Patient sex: F
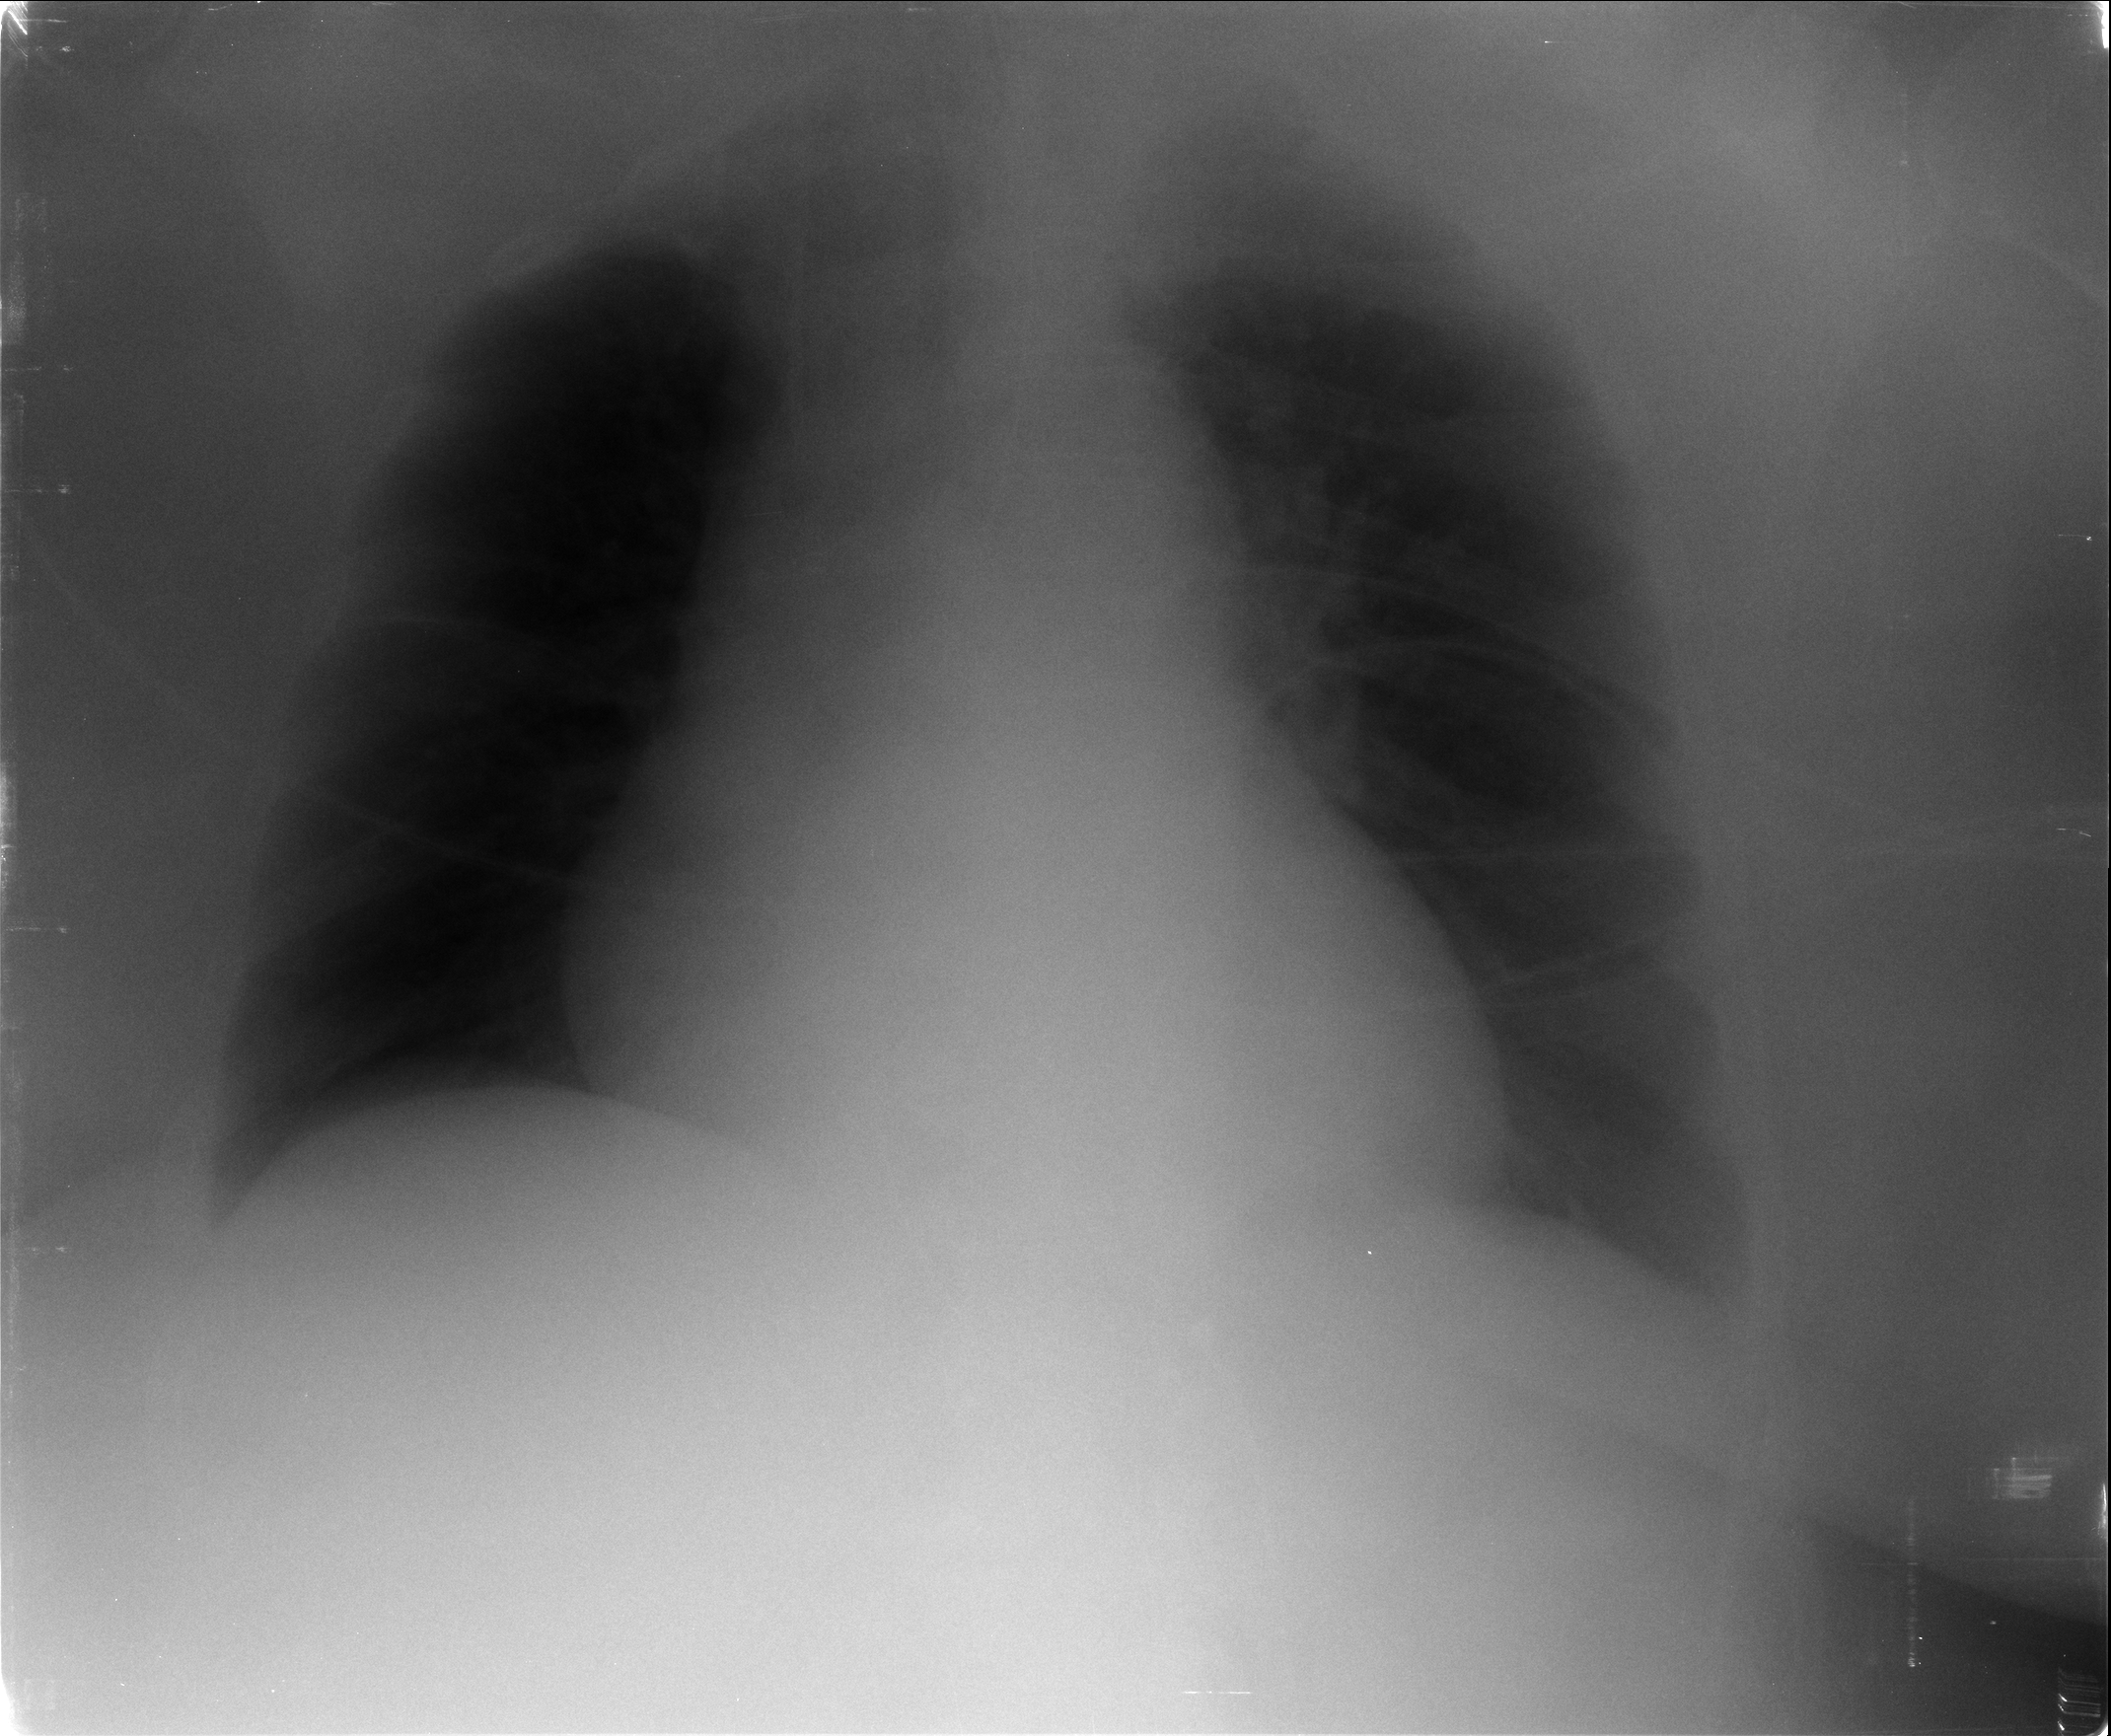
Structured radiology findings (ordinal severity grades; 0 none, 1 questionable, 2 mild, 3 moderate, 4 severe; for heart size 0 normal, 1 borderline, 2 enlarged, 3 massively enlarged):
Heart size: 2
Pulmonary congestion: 2
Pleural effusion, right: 2
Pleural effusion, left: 2
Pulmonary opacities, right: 0
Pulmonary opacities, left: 0
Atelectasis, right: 0
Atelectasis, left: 2